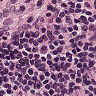
Metastatic tissue present: no